Question: '''
Private Function SendEMail(ByVal sendTo As String, ByVal subject As String) As Boolean
Try
''# Dim cr As New System.Net.NetworkCredential("me073055", "me271288")
''# Dim pr As New System.Net.WebProxy("172.31.100.25", 3128)
''# pr.Credentials = cr
Dim mail As New MailMessage()
mail.[To].Add(sendTo)
''# MsgBox(mail.[To].ToString)
mail.From = New MailAddress(TextBoxFromAddress.Text, "NyxSolutions")
mail.Subject = subject & " Automation System"
''# MsgBox(mail.Subject)
Dim plainView As AlternateView = AlternateView.CreateAlternateViewFromString("", Nothing, "text/plain")
Dim htmlView As AlternateView = AlternateView.CreateAlternateViewFromString("<img src=cid:companylogo><br/><a href='http://www.nyxsolutions.in'>Click Here to visit our website</a><br/><a href='mailto:info@nyxsolutions.in'> Click Here to send us an email</a>", Nothing, "text/html")
Dim logo As New LinkedResource(TextBoxSelectPicture.Text)
logo.ContentId = "companylogo"
htmlView.LinkedResources.Add(logo)
mail.AlternateViews.Add(plainView)
mail.AlternateViews.Add(htmlView)
Dim Body As String = ""
mail.Body = Body
mail.Attachments.Add(New Attachment(TextBoxAttachment1.Text))
''# mail.Attachments.Add(New Attachment(TextBoxAttachment2.Text))
''# mail.Attachments.Add(New Attachment(TextBoxAttachment3.Text))
mail.IsBodyHtml = True
Dim smtp As New SmtpClient()
smtp.Host = "smtp.gmail.com"
smtp.Port = 25
smtp.UseDefaultCredentials = True
smtp.Credentials = New System.Net.NetworkCredential(TextBoxFromAddress.Text, "vinson24")
smtp.EnableSsl = True
smtp.Send(mail)
''# MsgBox("Sent")
Catch ex As SmtpException
MsgBox(ex.Message)
End Try
End Function
'''
I am using the given code to send emails ...i am behind a proxy server..is there any way to give the proxy settings to the smtp client??If not then how do i send emails from behind a proxy server..??
These are the settings i need to use to connect to the internet...i need to set this settings in my email client also.

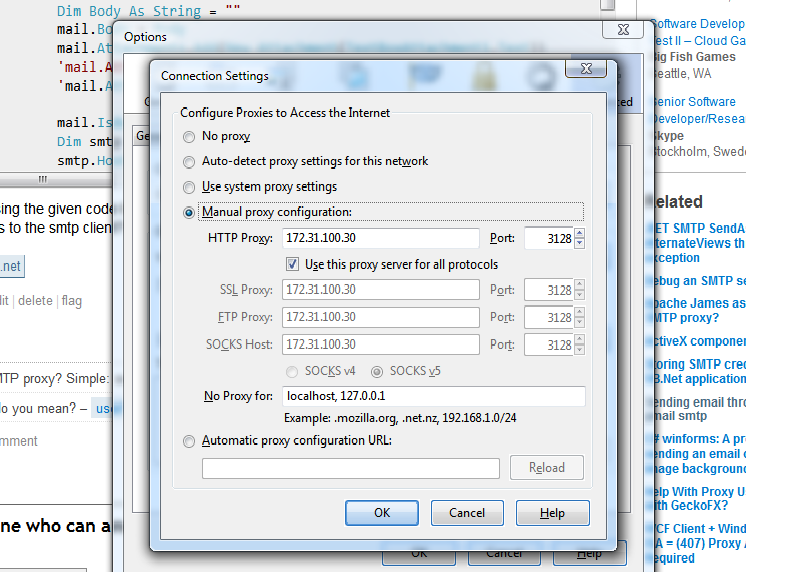
Answer: there is a package I once used for things like this called squid proxy. It was very useful to me.
<URL>
<URL>
I hope this helps.